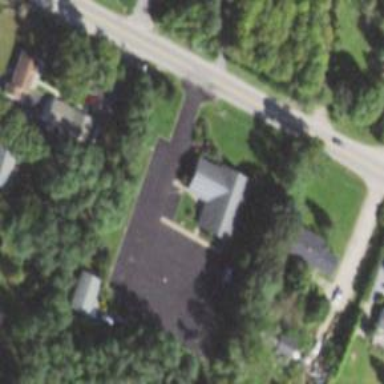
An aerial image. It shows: Driveway.